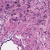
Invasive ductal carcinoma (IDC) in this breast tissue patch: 1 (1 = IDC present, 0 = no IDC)